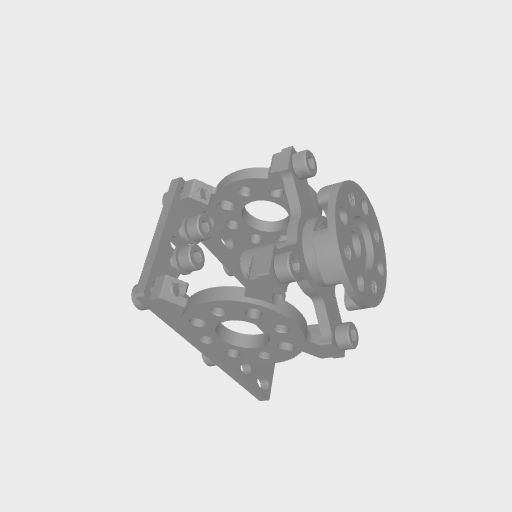
Part: ServoHubSplineShaft